Interaction volume radius: 5 \u00c5
Interaction volume height: 30 \u00c5
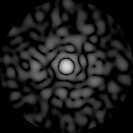
Disorder parameter: 0.8465